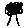
Label: tree